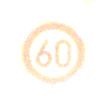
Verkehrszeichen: Geschwindigkeit60
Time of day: MorningAfternoon
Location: Outdoor (Suburban)
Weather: PartlyCloudy
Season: NotSpecified
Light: Natural